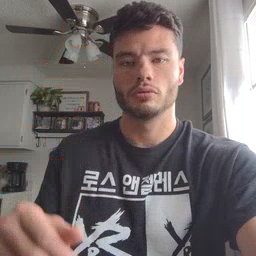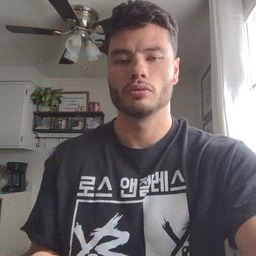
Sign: horse